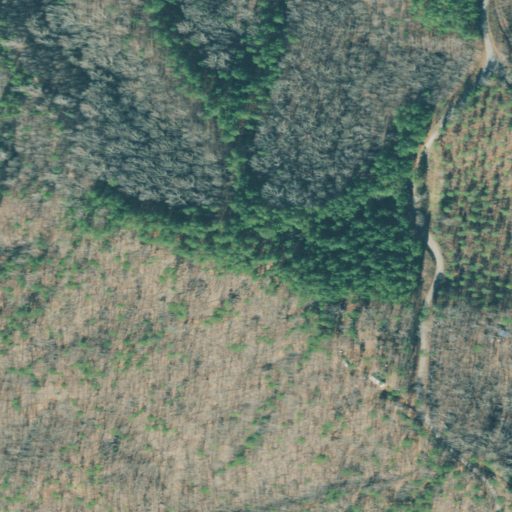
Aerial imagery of mountain in Georgia named Pine Mountain containing deciduous forest, evergreen forest, open development, mixed forest, grassland, and low intensity development